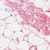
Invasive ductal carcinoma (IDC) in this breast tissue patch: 0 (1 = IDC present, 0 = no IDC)